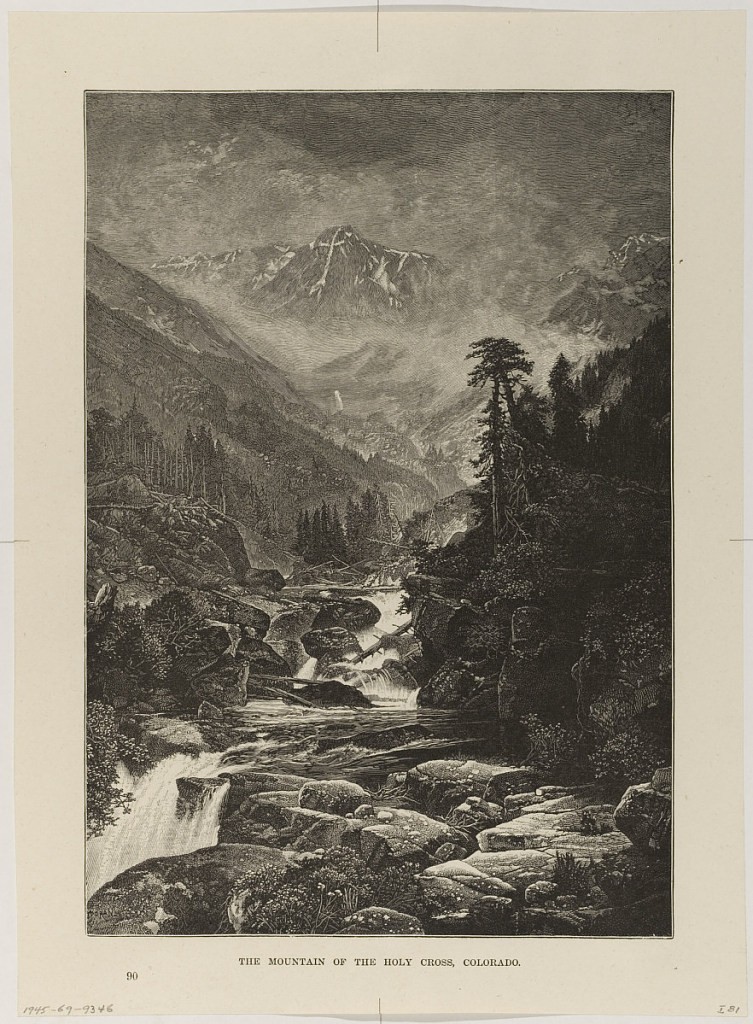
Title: Mountain of the Holy Cross, Colorado
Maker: Thomas Moran, American, b. Britain, 1837–1926
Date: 1886
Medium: Wood engraving on cream wove paper
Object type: Print
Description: View of mountainous landscape with cross on mountain delineated in snow in the distance. Standing and fallen trees in and around river that runs through rock formation to a waterfall in the lower left of foreground.